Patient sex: F
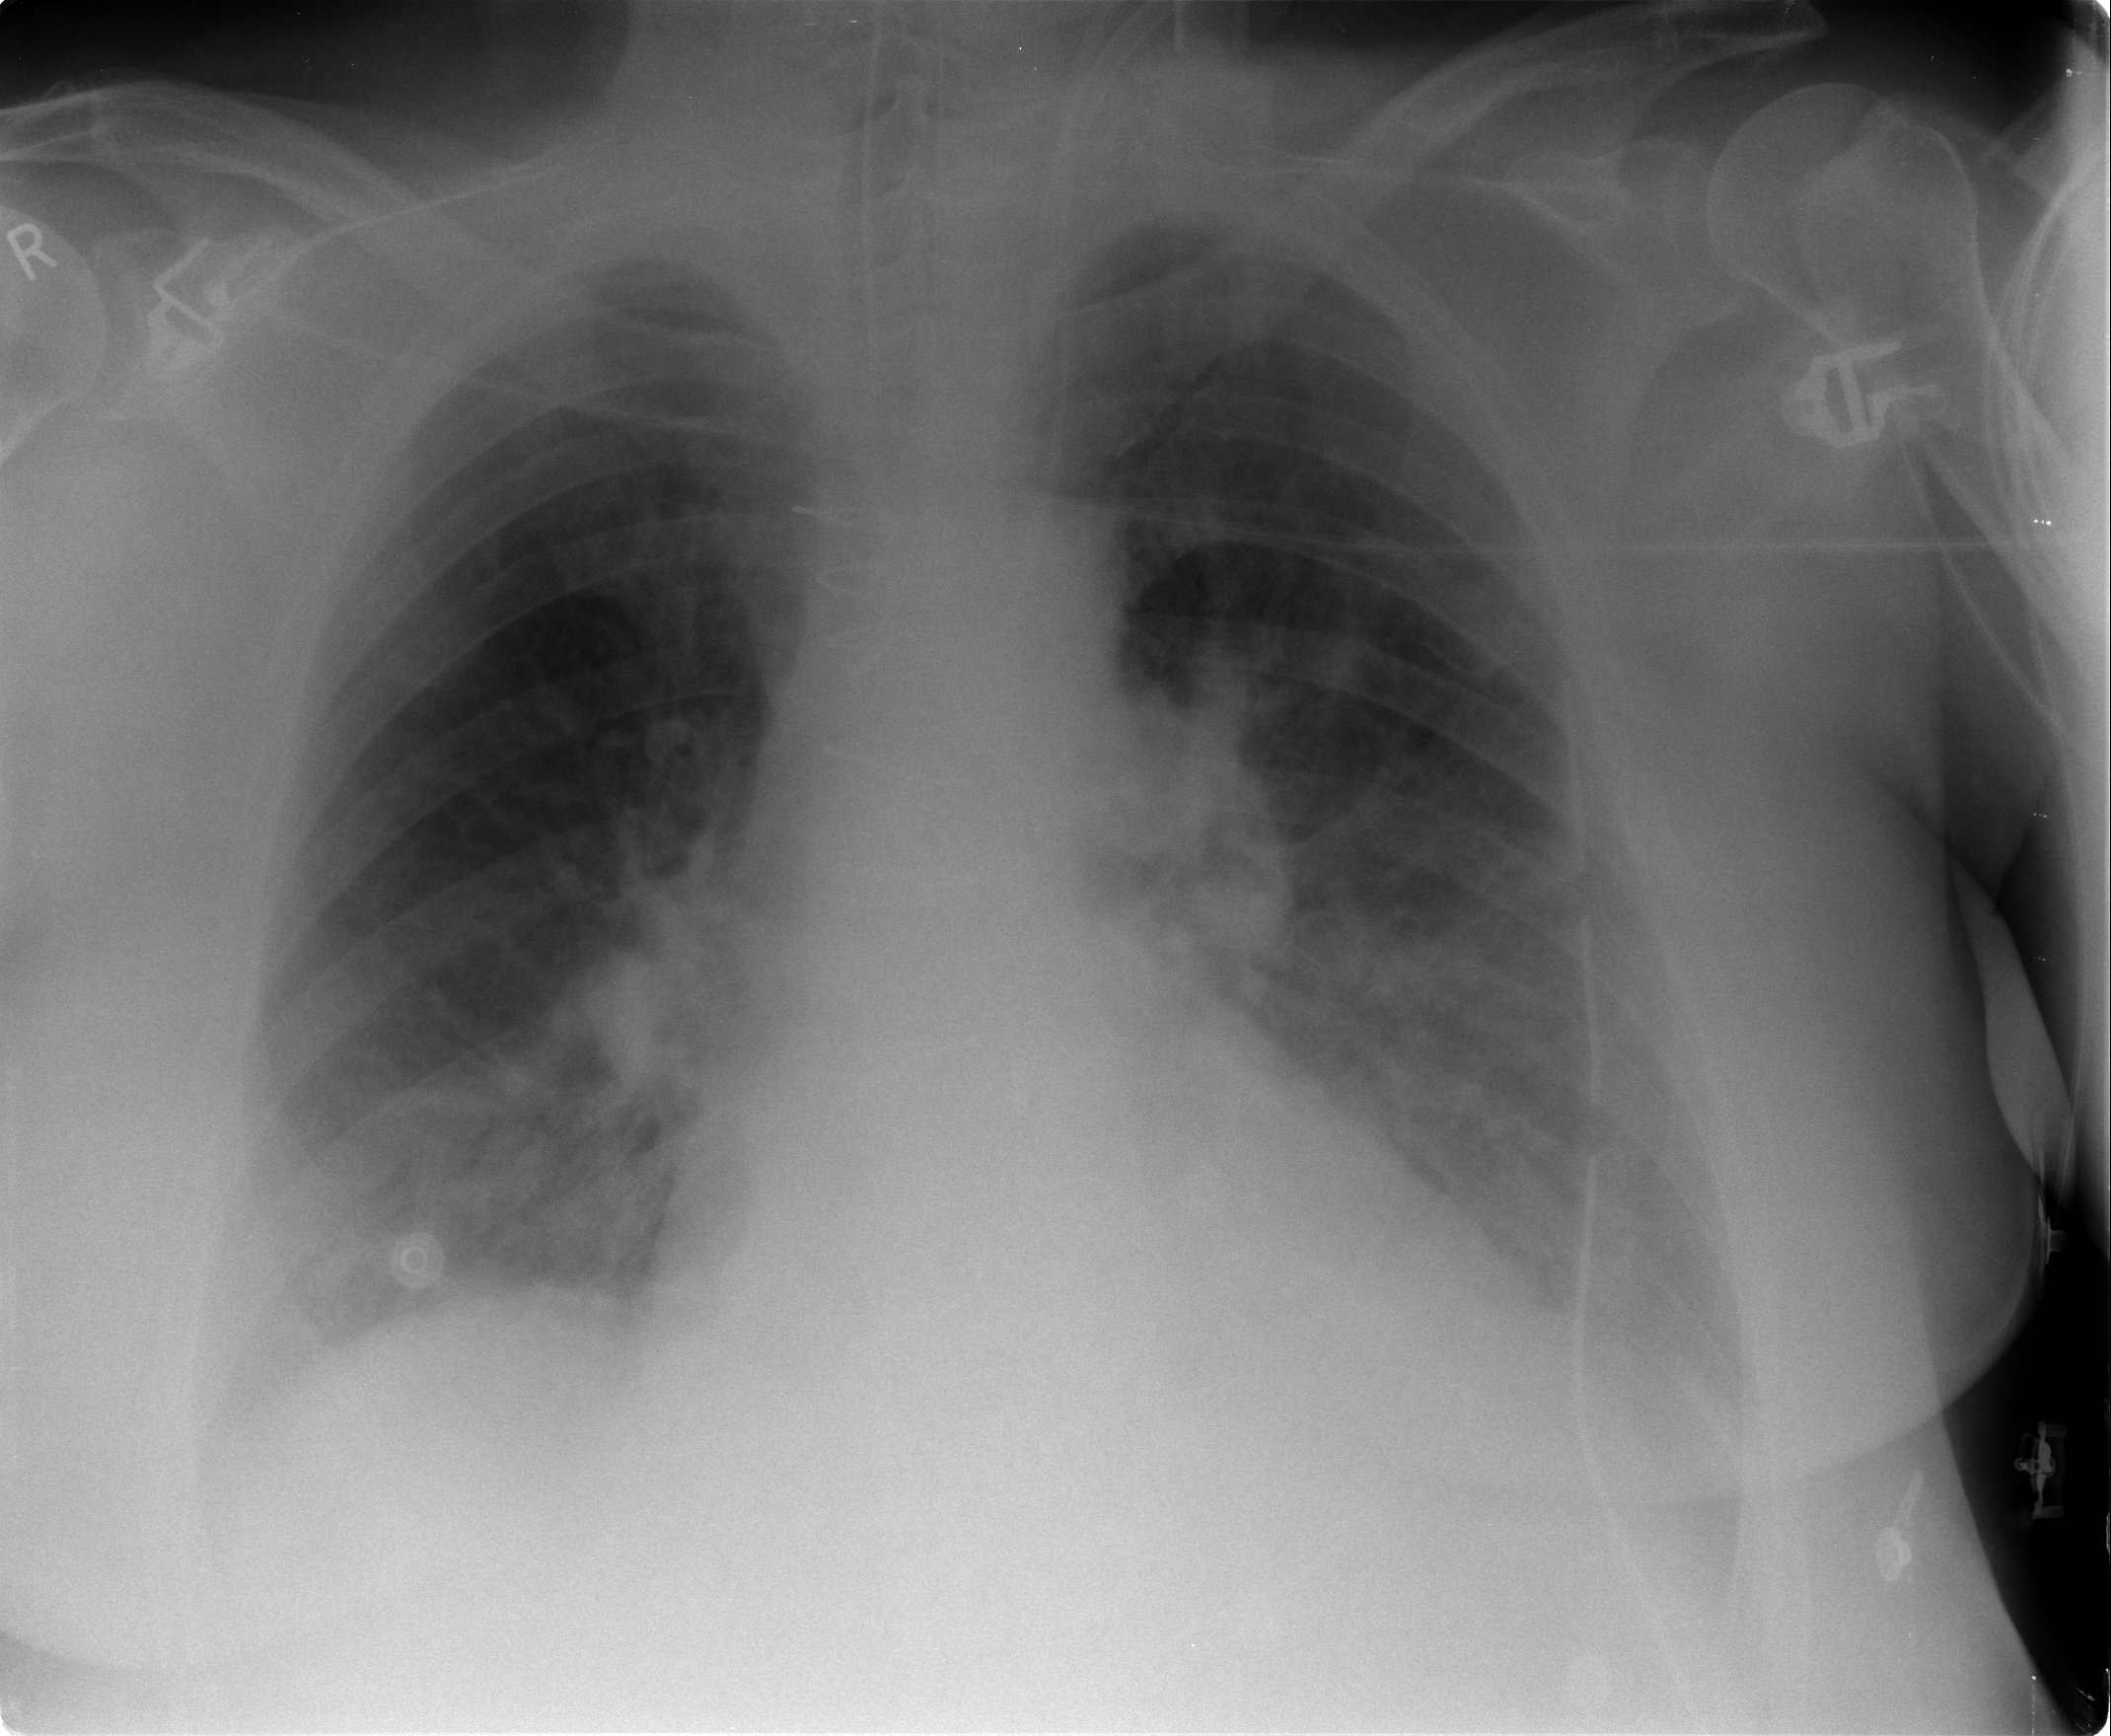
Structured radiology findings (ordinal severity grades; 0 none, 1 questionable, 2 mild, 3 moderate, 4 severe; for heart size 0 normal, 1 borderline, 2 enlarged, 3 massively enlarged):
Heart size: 2
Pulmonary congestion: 2
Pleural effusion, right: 1
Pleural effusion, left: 2
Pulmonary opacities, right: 0
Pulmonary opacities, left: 0
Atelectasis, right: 2
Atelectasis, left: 2